Question: I'm working on my assignment of PHP course.
The problem that I don't understand is that I'm keep getting extra lines when I actually use the function to all the parts.
Like on my 'index.php' page
'''
<?php include('library.php') ?>
<?php top_header(); ?>
'''
And here is my function 'top_header' codes from 'library.php'
'''
<?php function top_header(){ ?>
<?php echo '<?xml version="1.0" encoding="UTF-8"?>'; ?>
<!DOCTYPE html PUBLIC "-//W3C//DTD XHTML 1.0 Strict//EN" "http://www.w3.org/TR/xhtml1/DTD/xhtml1-strict.dtd">
<html xmlns="http://www.w3.org/1999/xhtml" xml:lang="en-US" lang="en-US">
<head><title></title></head>
<body>
<?php } ?>
'''
So when I use the validation the check my codes it says that the xml doctype has to be on the 1st line and when I check my source code I see that is not on the first line. I have remove and recreate the page two times now (first it was on the 4th line now it is 2nd line)

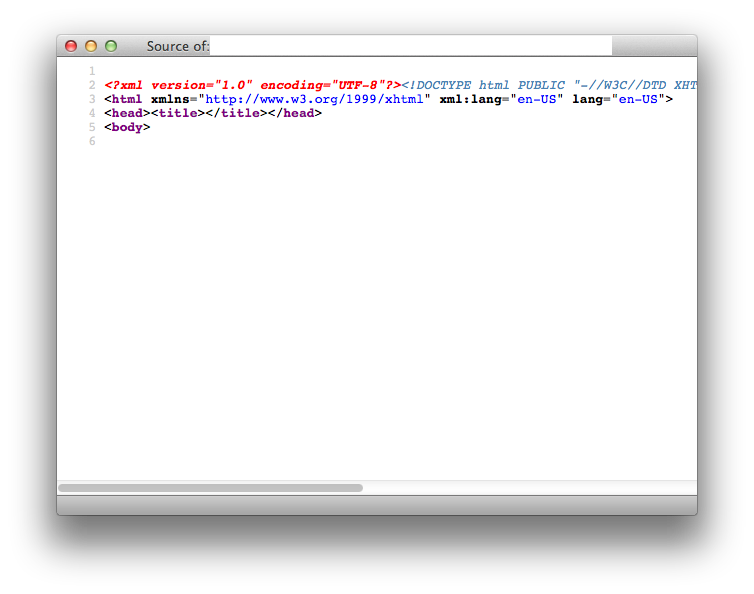
Answer: There is a line break between the first two lines:
'''
<?php include('library.php') ?>
<?php top_header(); ?>
'''
And this line break actually generates the first empty line!
Use the following:
'''
<?php
include('library.php');
top_header();
?>
'''
and everything works fine :-)